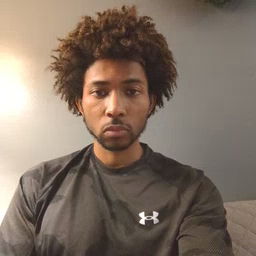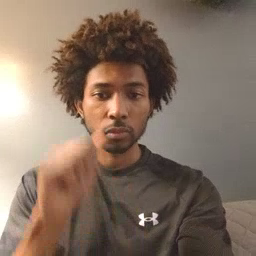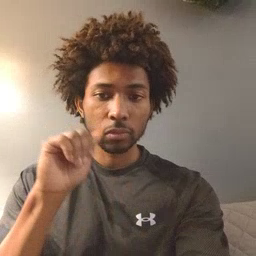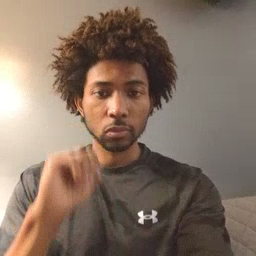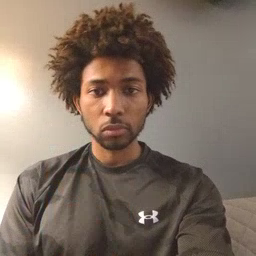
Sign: aunt